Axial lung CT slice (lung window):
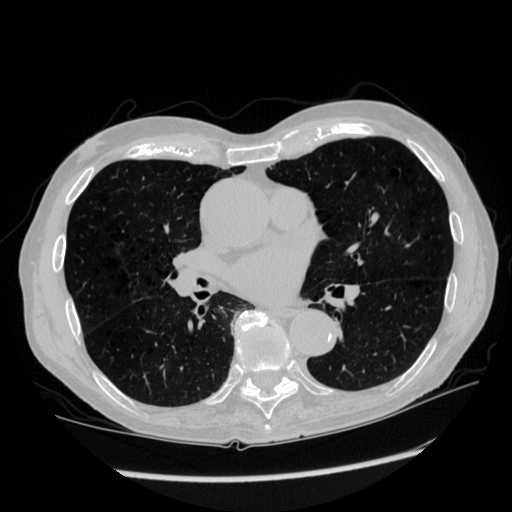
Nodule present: no